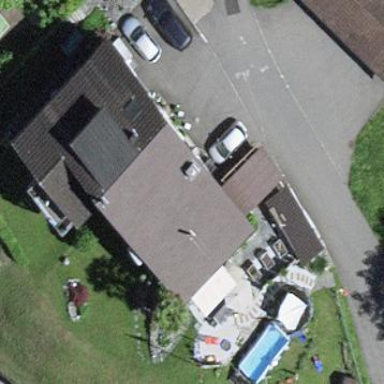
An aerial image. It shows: Simple and straightforward house.